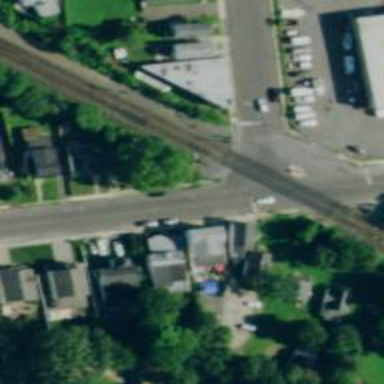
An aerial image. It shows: Railway crossing.